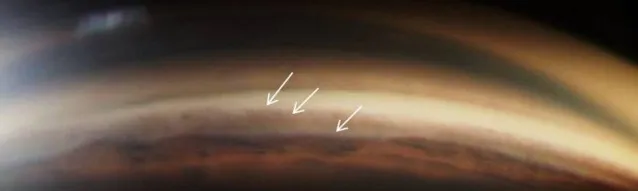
Gonioscopy after stopping mirtazapine shows open angles (Shaffer's grade 3).
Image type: ophthalmic_imaging (gonioscopy)